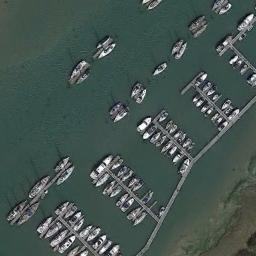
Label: harbor